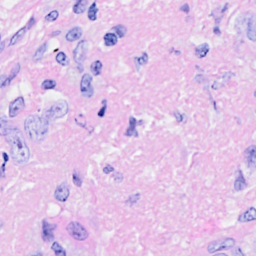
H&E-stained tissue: Breast